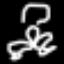
Label: frog